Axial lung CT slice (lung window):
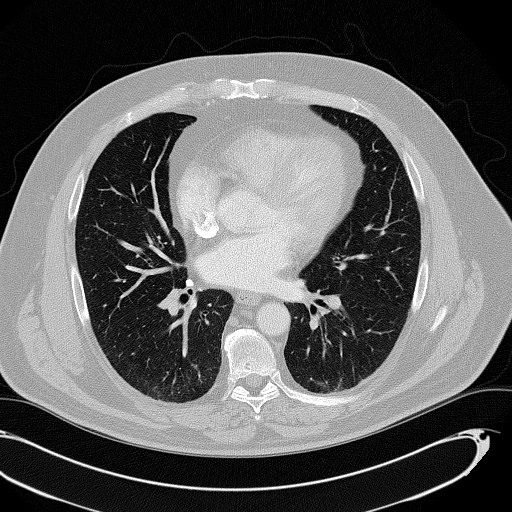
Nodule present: no